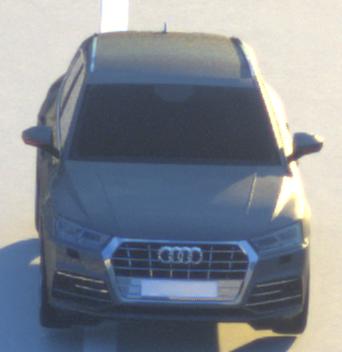
Make: Audi
Model: Q5 45 TFSI
Detailed model: Q5 (FY)
Model produced from: 2019/01
Model produced until: 2019/05
Doors: 5
Color: gray
Road condition: dry road
Daytime: sunrise or sunset
Contrast: medium contrast